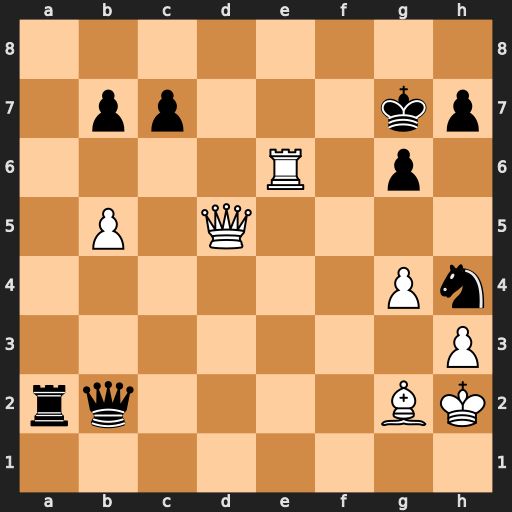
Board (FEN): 8/1pp3kp/4R1p1/1P1Q4/6Pn/7P/rq4BK/8
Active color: w
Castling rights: -
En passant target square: -
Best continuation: Re7+ Kh6 g5+ Kh5 Rxh7#